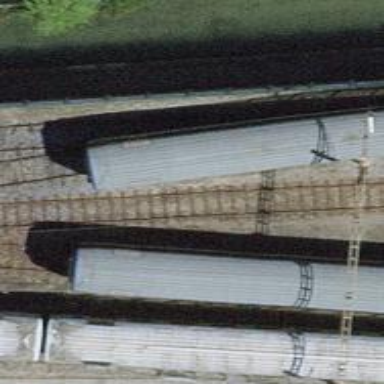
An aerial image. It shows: Rail yard with electrified rails and single track.